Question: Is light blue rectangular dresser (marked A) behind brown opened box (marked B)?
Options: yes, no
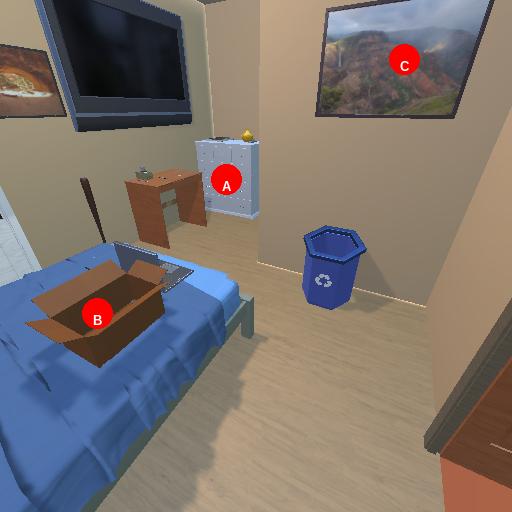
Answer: yes